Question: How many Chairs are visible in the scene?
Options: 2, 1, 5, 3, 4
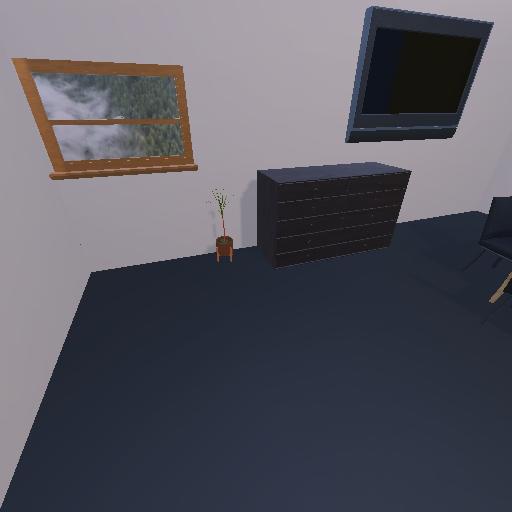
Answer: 2